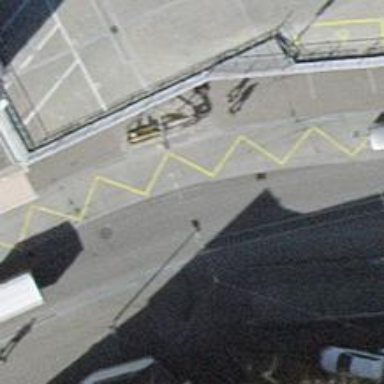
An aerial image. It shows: Bus stop for trolleybuses with designated stop position for public transport.